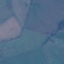
Land use / land cover class: Pasture